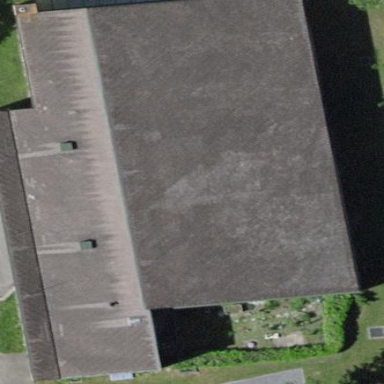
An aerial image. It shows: Sports centre building.